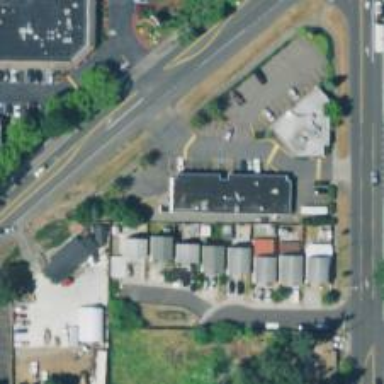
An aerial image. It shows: Convenience shop.